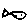
Label: fish